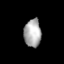
Tissue: lung
Cell type: Myeloid cells
Senescence score: 0.2306
Nuclear area (px): 465
Mean DAPI intensity: 171.757